Field crop: maize
Growth stage: 2
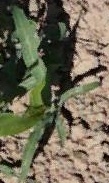
Species: maize